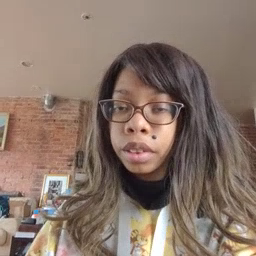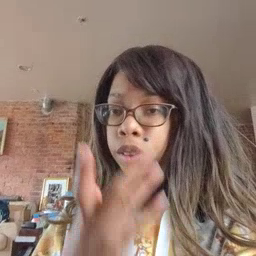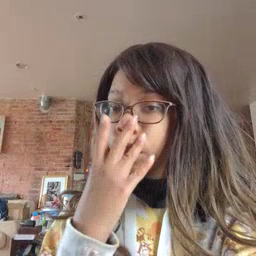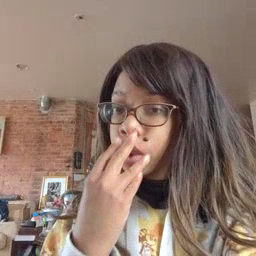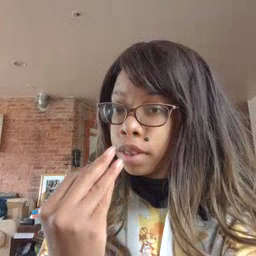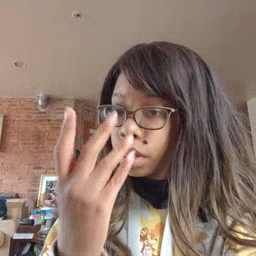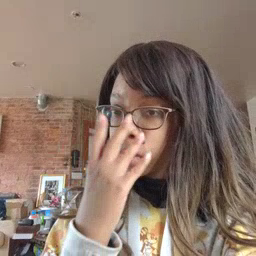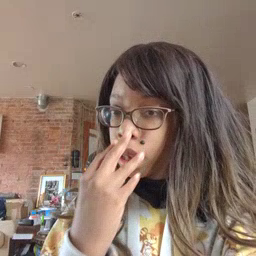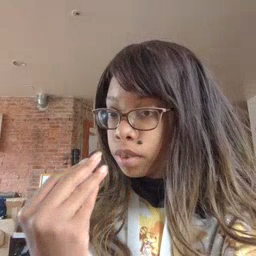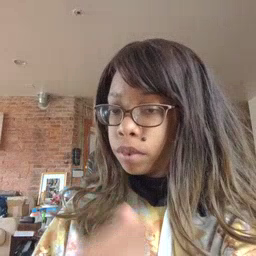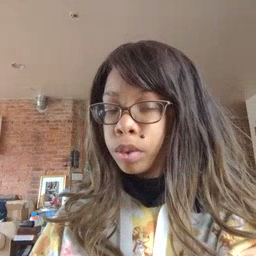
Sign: wolf